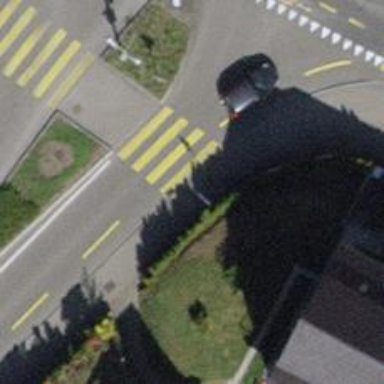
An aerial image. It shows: Asphalt footway with marked crossing featuring traffic-calming table.